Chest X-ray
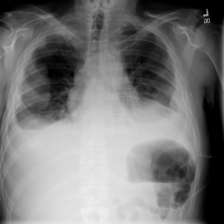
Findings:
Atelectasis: negative
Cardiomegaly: negative
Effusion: negative
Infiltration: negative
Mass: positive
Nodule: negative
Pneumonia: negative
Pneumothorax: negative
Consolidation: negative
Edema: negative
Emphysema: negative
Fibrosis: negative
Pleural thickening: negative
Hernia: negative